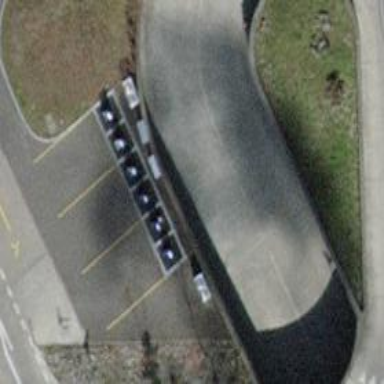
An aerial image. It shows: Recycling container at amenity designated for recycling.